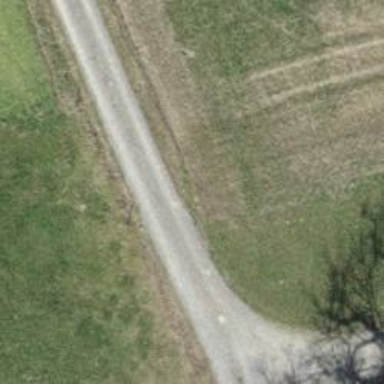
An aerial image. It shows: Gravel track with grade2 tracktype.